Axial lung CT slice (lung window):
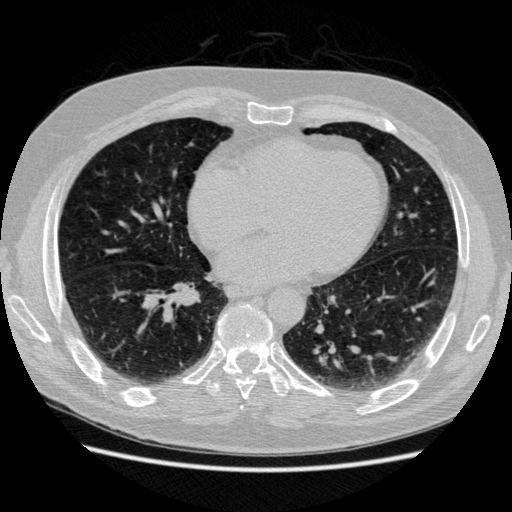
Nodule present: no